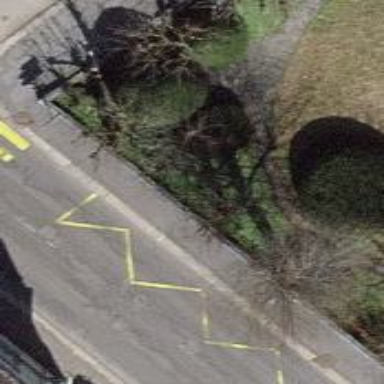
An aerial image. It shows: Bus stop with platform for public transport.